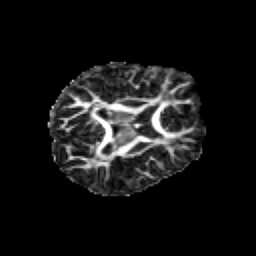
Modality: FA
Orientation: axial
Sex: female
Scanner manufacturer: siemens
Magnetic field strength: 3 T
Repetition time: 5 s
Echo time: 0.071 s